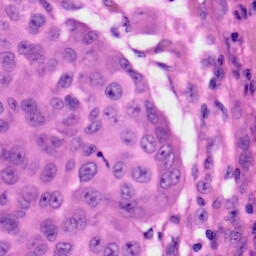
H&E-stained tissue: Skin